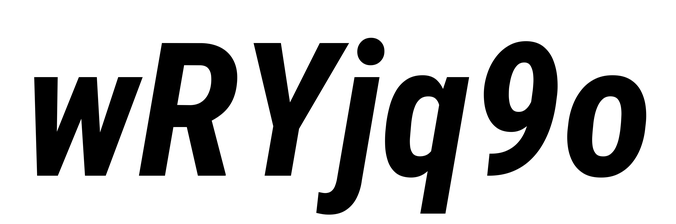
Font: Roboto-Italic_Condensed_Bold_Italic